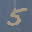
Label: 5